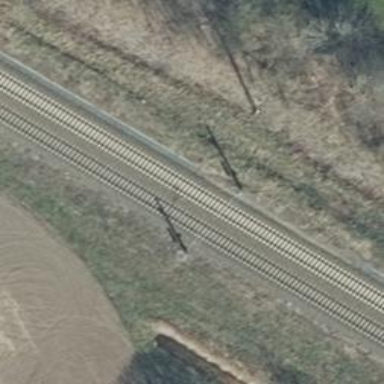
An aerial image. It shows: Milestone along the railway track with catenary mast.